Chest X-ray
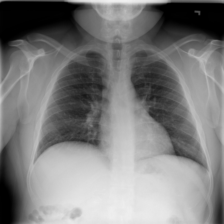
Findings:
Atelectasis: negative
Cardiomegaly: negative
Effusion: negative
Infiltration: negative
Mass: negative
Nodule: negative
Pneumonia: negative
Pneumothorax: negative
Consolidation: negative
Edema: negative
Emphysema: negative
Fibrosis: negative
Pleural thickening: negative
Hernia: negative